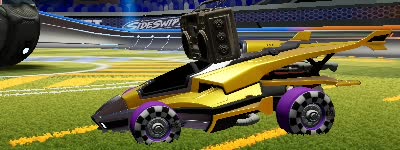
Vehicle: aftershock